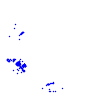
Particle: proton